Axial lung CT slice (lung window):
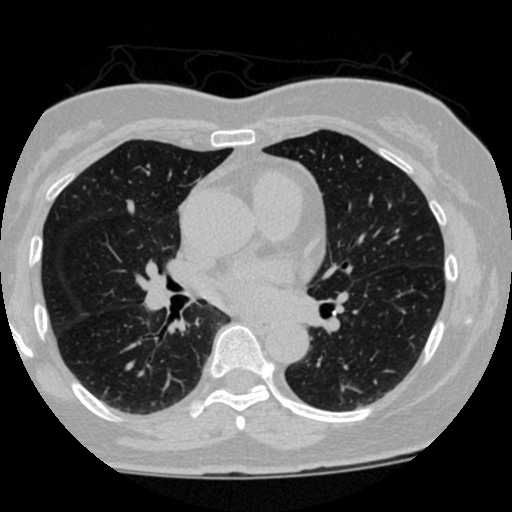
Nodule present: no